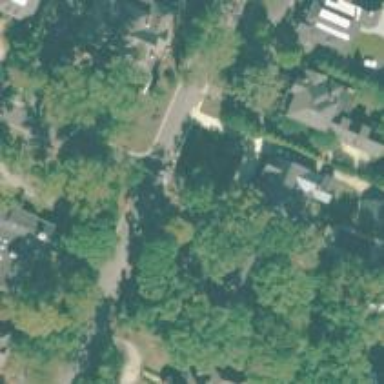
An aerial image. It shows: Driveway.